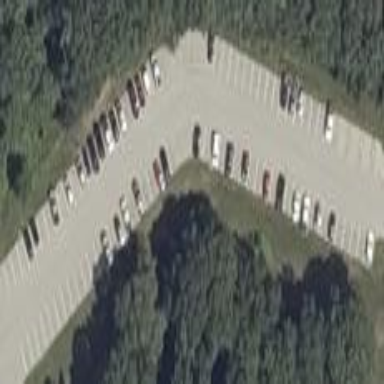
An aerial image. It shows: Parking lot with asphalt surface designed for park and ride facility.